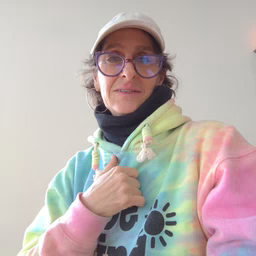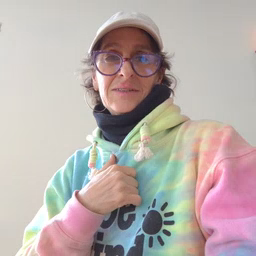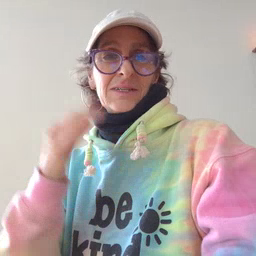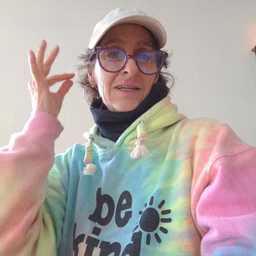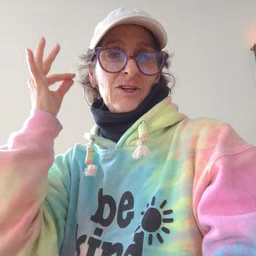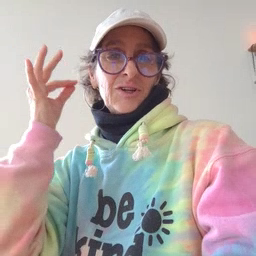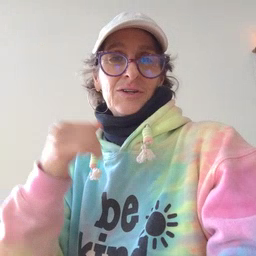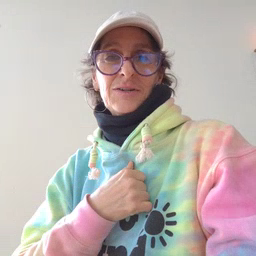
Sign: hair